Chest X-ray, AP view. Patient: 59 years old, sex M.
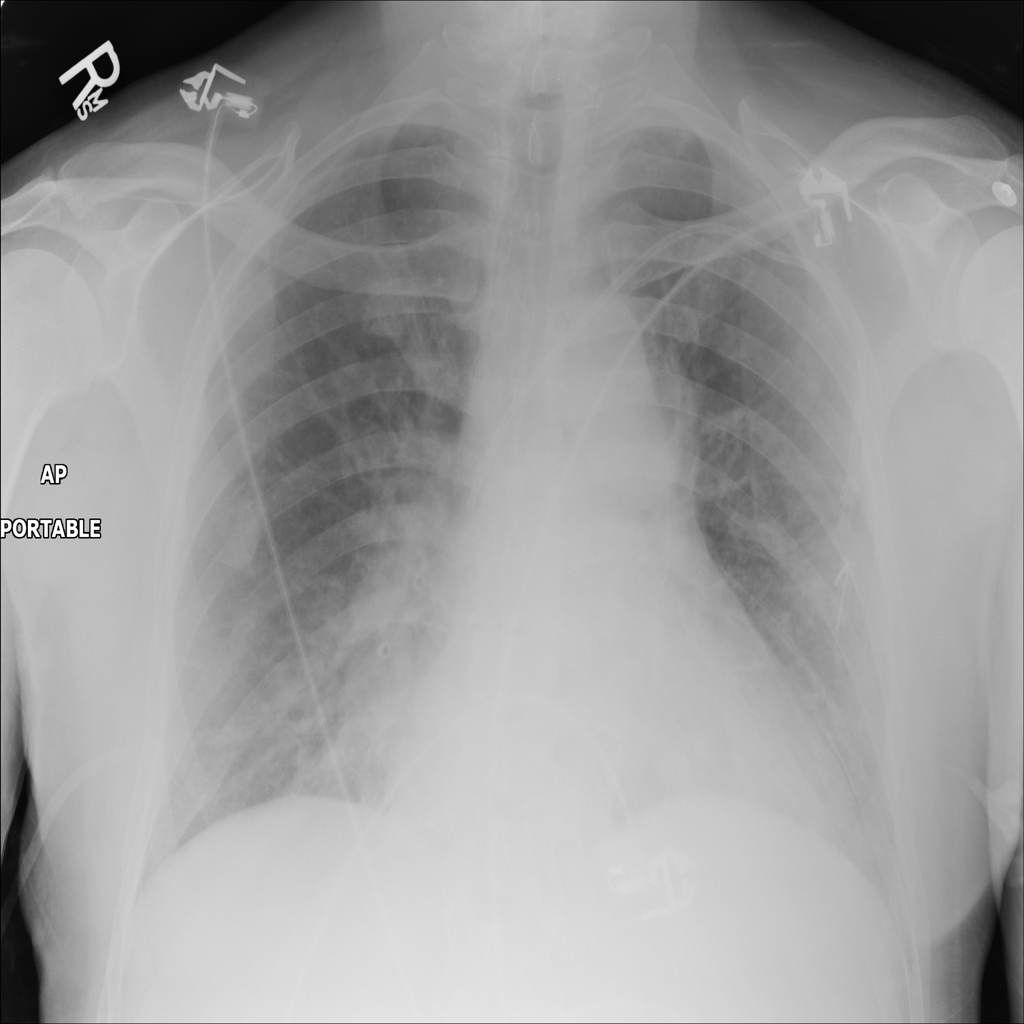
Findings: Atelectasis, Infiltration